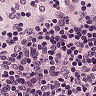
Metastatic tissue present: no